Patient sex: M
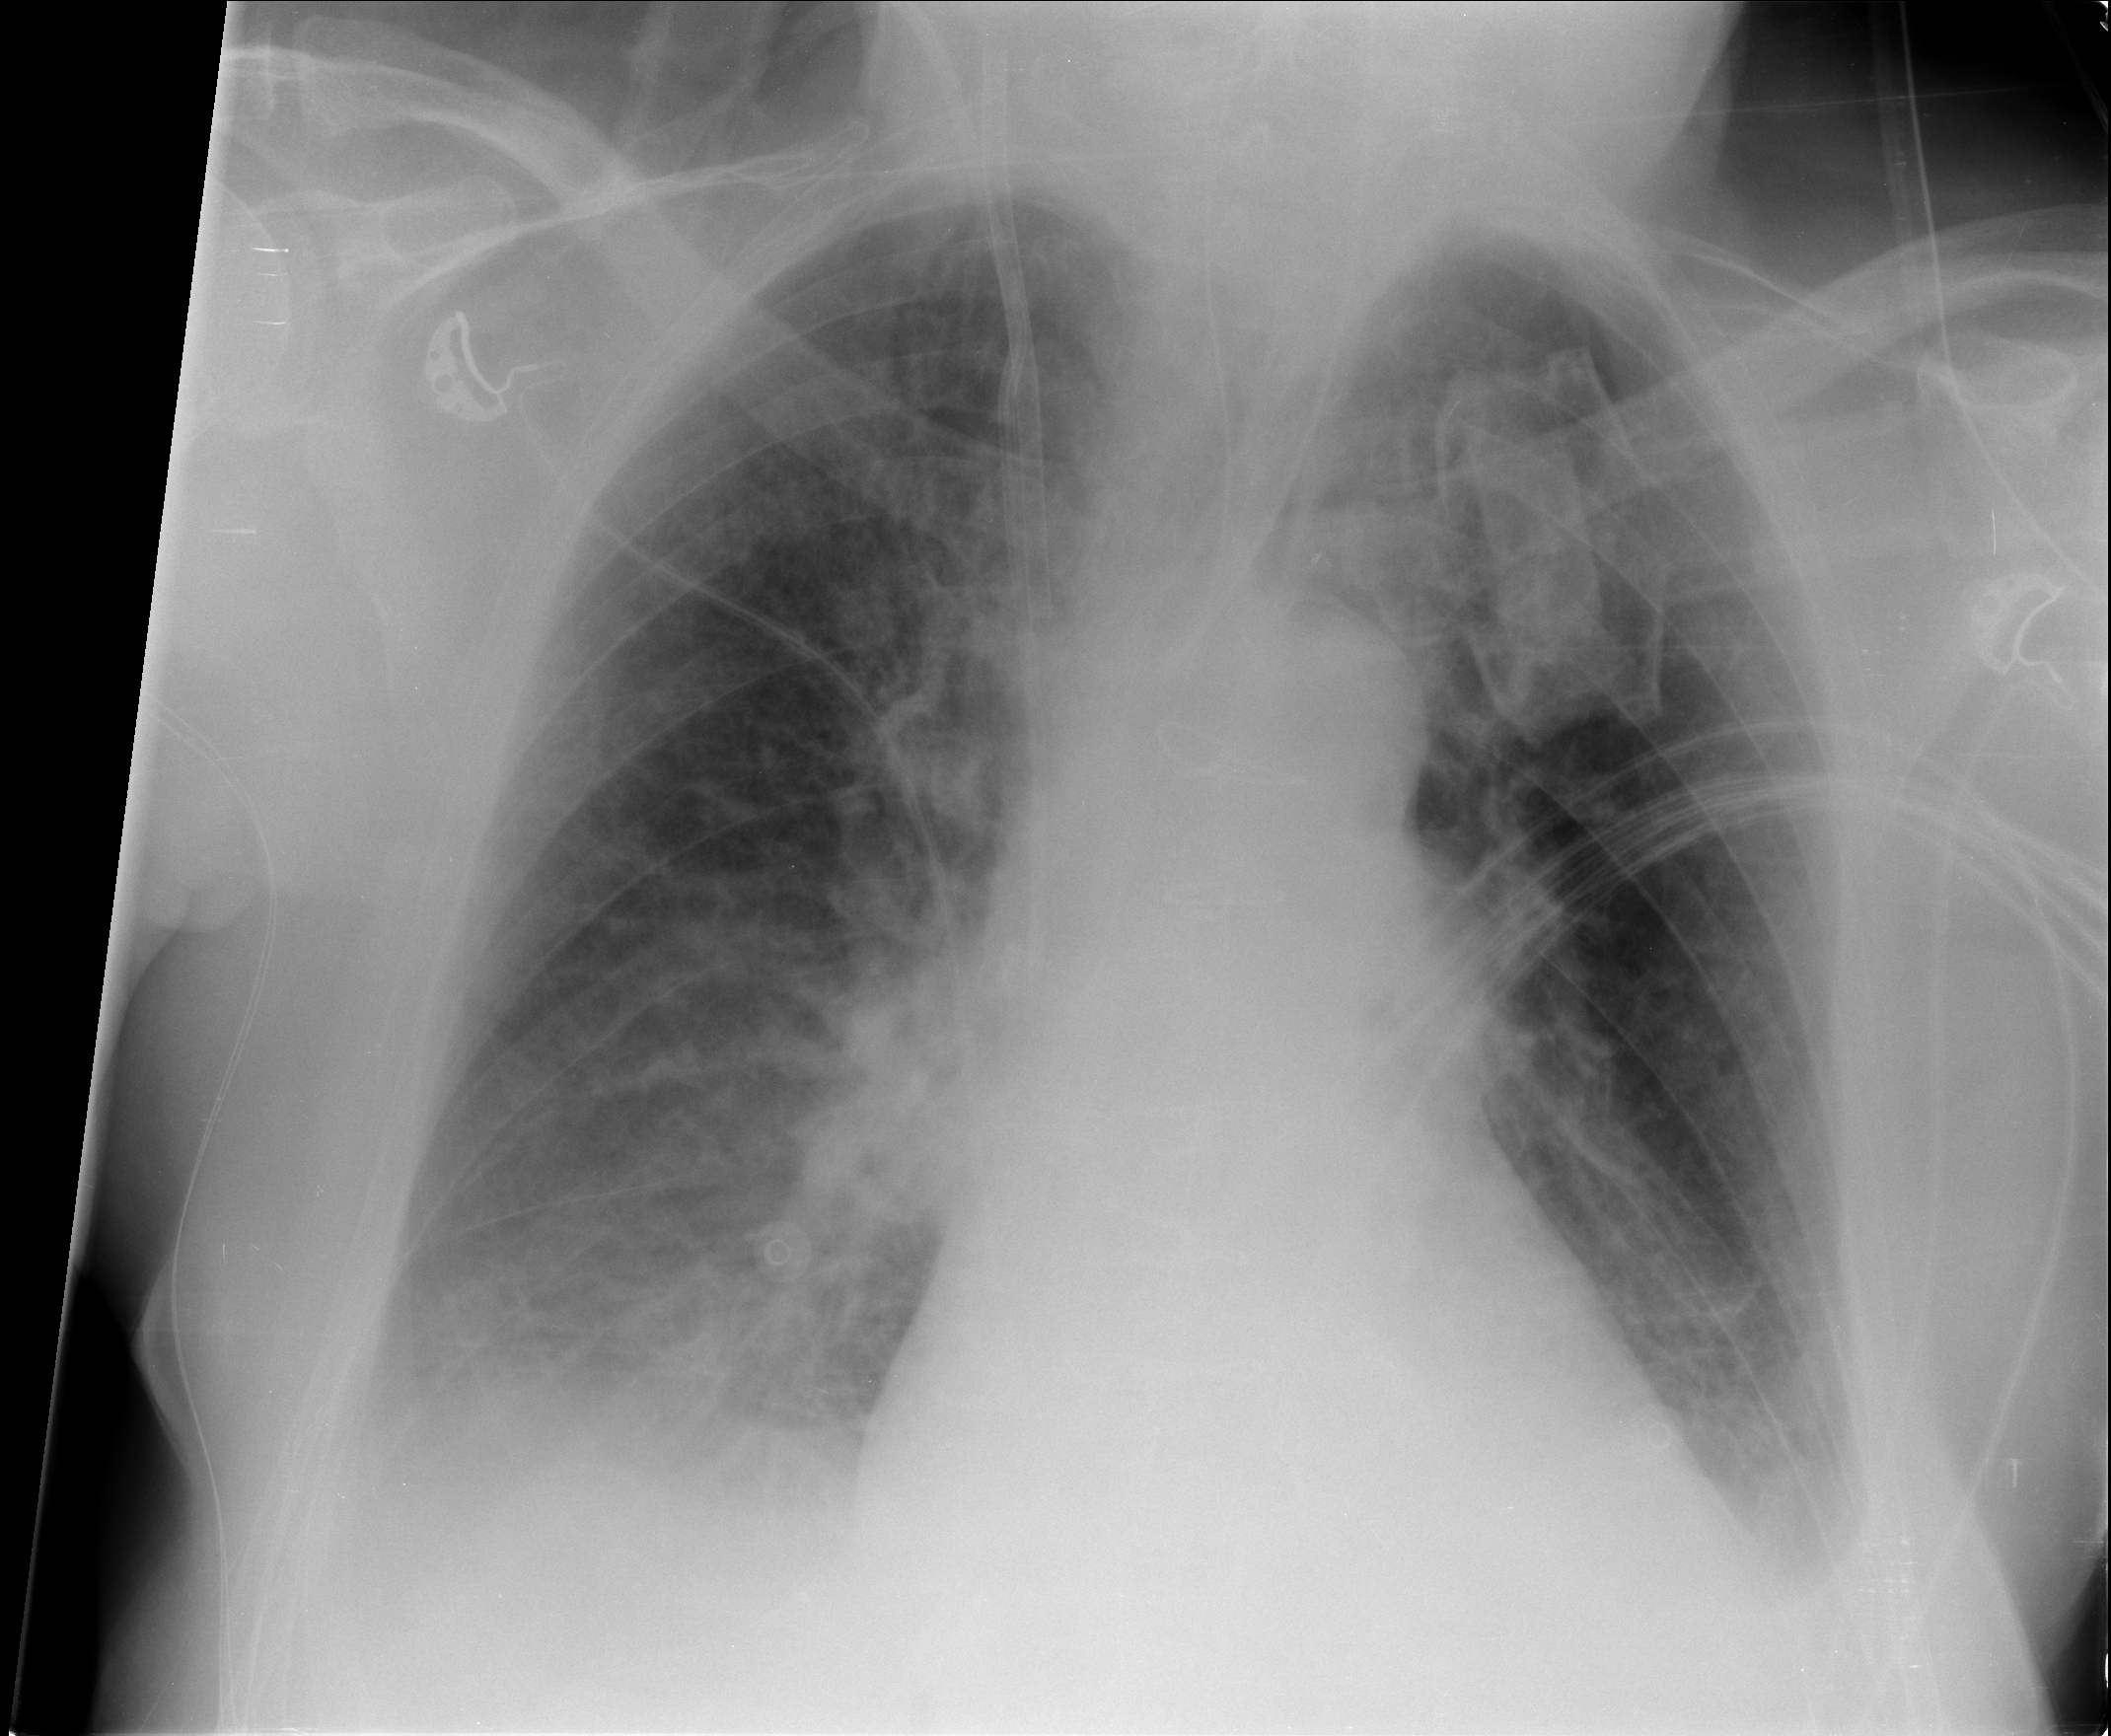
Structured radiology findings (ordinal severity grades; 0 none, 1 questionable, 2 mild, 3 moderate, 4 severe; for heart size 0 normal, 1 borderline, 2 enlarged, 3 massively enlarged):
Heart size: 0
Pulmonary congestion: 2
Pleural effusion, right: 2
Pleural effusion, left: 2
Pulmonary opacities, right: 2
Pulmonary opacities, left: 0
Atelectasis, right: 2
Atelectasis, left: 2